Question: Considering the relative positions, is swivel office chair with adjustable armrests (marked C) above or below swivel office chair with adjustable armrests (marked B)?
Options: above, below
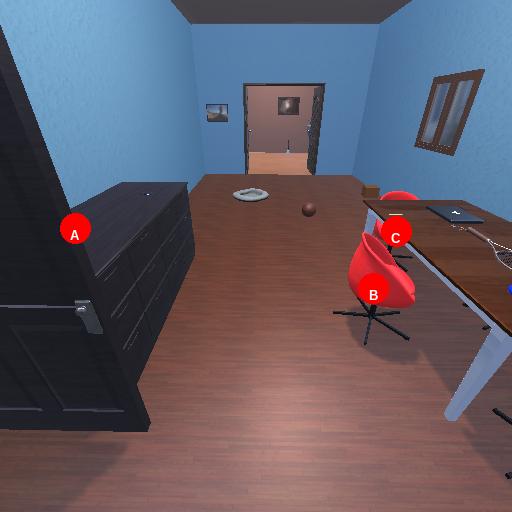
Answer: above